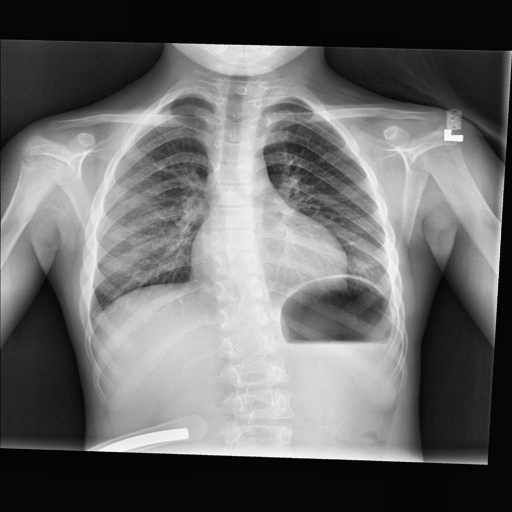
Finding: NORMAL